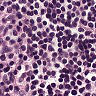
Metastatic tissue present: no